Question: My problem is as simple as stupid. I have a '<div>' that holds 2 '<p>' on it, where the 2nd '<p>' has a 'float: right;' value on it.
How can I center align the first '<p>' with the 2nd '<p>' on it side-by-side?
How it Looks Like now:

'''
.bubble_text {
display: inline-block;
padding: 1vw 3vw;
background-color: rgba(0, 0, 0, 0.1);
border-radius: 20vw;
text-align: center;
}
'''
'''
<div class="container">
<p class="bubble_text">Center me Please</p>
<p style="float: right;">&#10006;</p>
</div>
'''
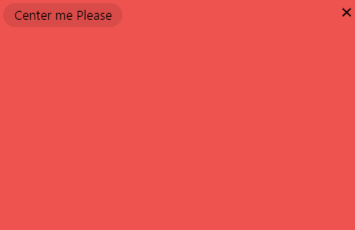
Answer: Just add 'text-align:center' to the container element and you're good to go
'''
.container{
text-align:center;
}
.bubble_text {
display: inline-block;
padding: 1vw 3vw;
background-color: rgba(0, 0, 0, 0.1);
border-radius: 20vw;
text-align: center;
margin:0 auto;
}
'''
'''
<div class = "container">
<p class = "bubble_text">Center me Please</p>
<p style = "float: right;">&#10006;</p>
</div>
'''